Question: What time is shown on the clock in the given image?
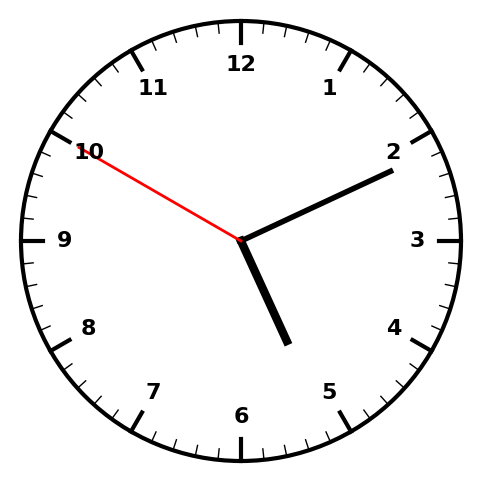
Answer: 05:10:50